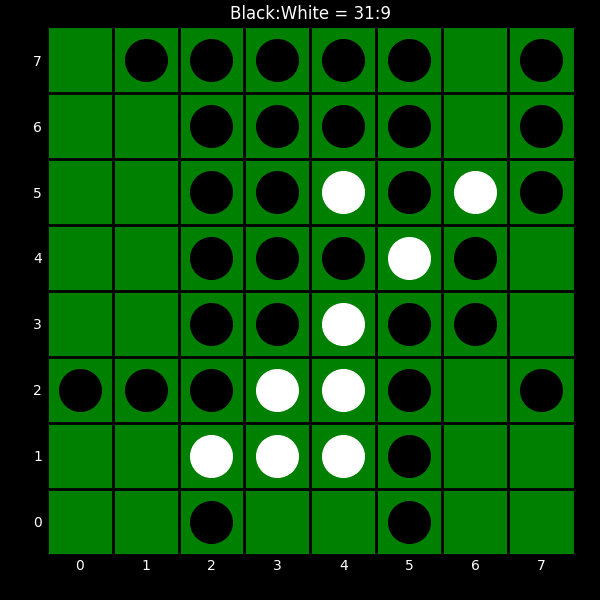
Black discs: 31
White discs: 9